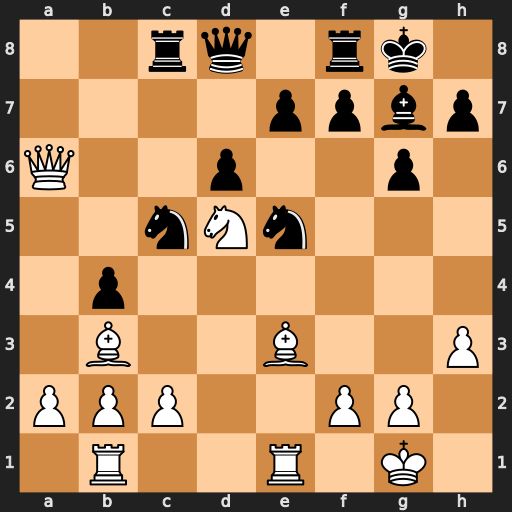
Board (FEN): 2rq1rk1/4ppbp/Q2p2p1/2nNn3/1p6/1B2B2P/PPP2PP1/1R2R1K1
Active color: w
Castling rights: -
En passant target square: -
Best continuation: Qxc8 Qxc8 Nxe7+ Kh8 Nxc8